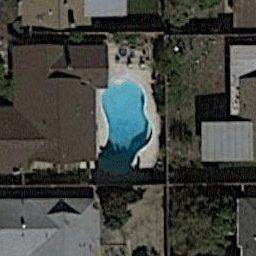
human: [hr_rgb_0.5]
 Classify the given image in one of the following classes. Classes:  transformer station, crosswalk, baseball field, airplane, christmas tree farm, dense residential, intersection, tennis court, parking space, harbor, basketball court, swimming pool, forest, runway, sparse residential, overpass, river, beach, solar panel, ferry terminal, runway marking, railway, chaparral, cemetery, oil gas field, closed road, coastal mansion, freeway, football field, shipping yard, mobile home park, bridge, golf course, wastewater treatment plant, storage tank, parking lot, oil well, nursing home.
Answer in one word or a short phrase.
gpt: swimming pool